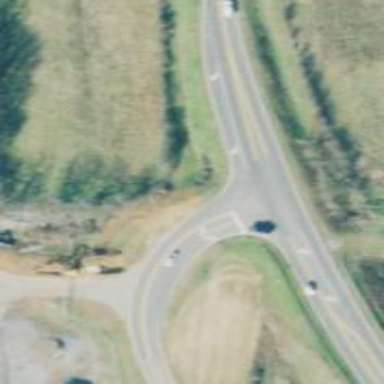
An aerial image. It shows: Stop road.